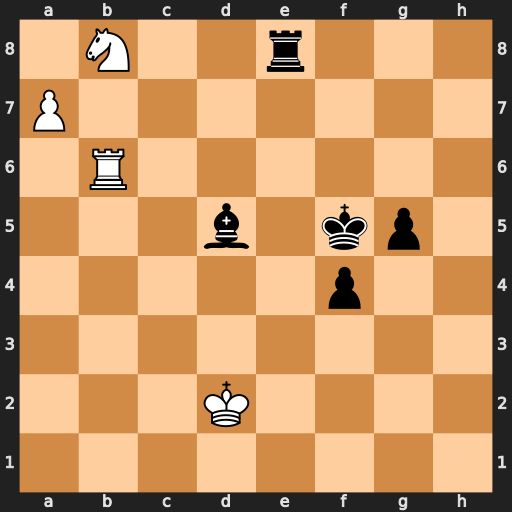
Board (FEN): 1N2r3/P7/1R6/3b1kp1/5p2/8/3K4/8
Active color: w
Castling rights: -
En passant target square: -
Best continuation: Rb5 Re5 Nd7